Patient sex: F
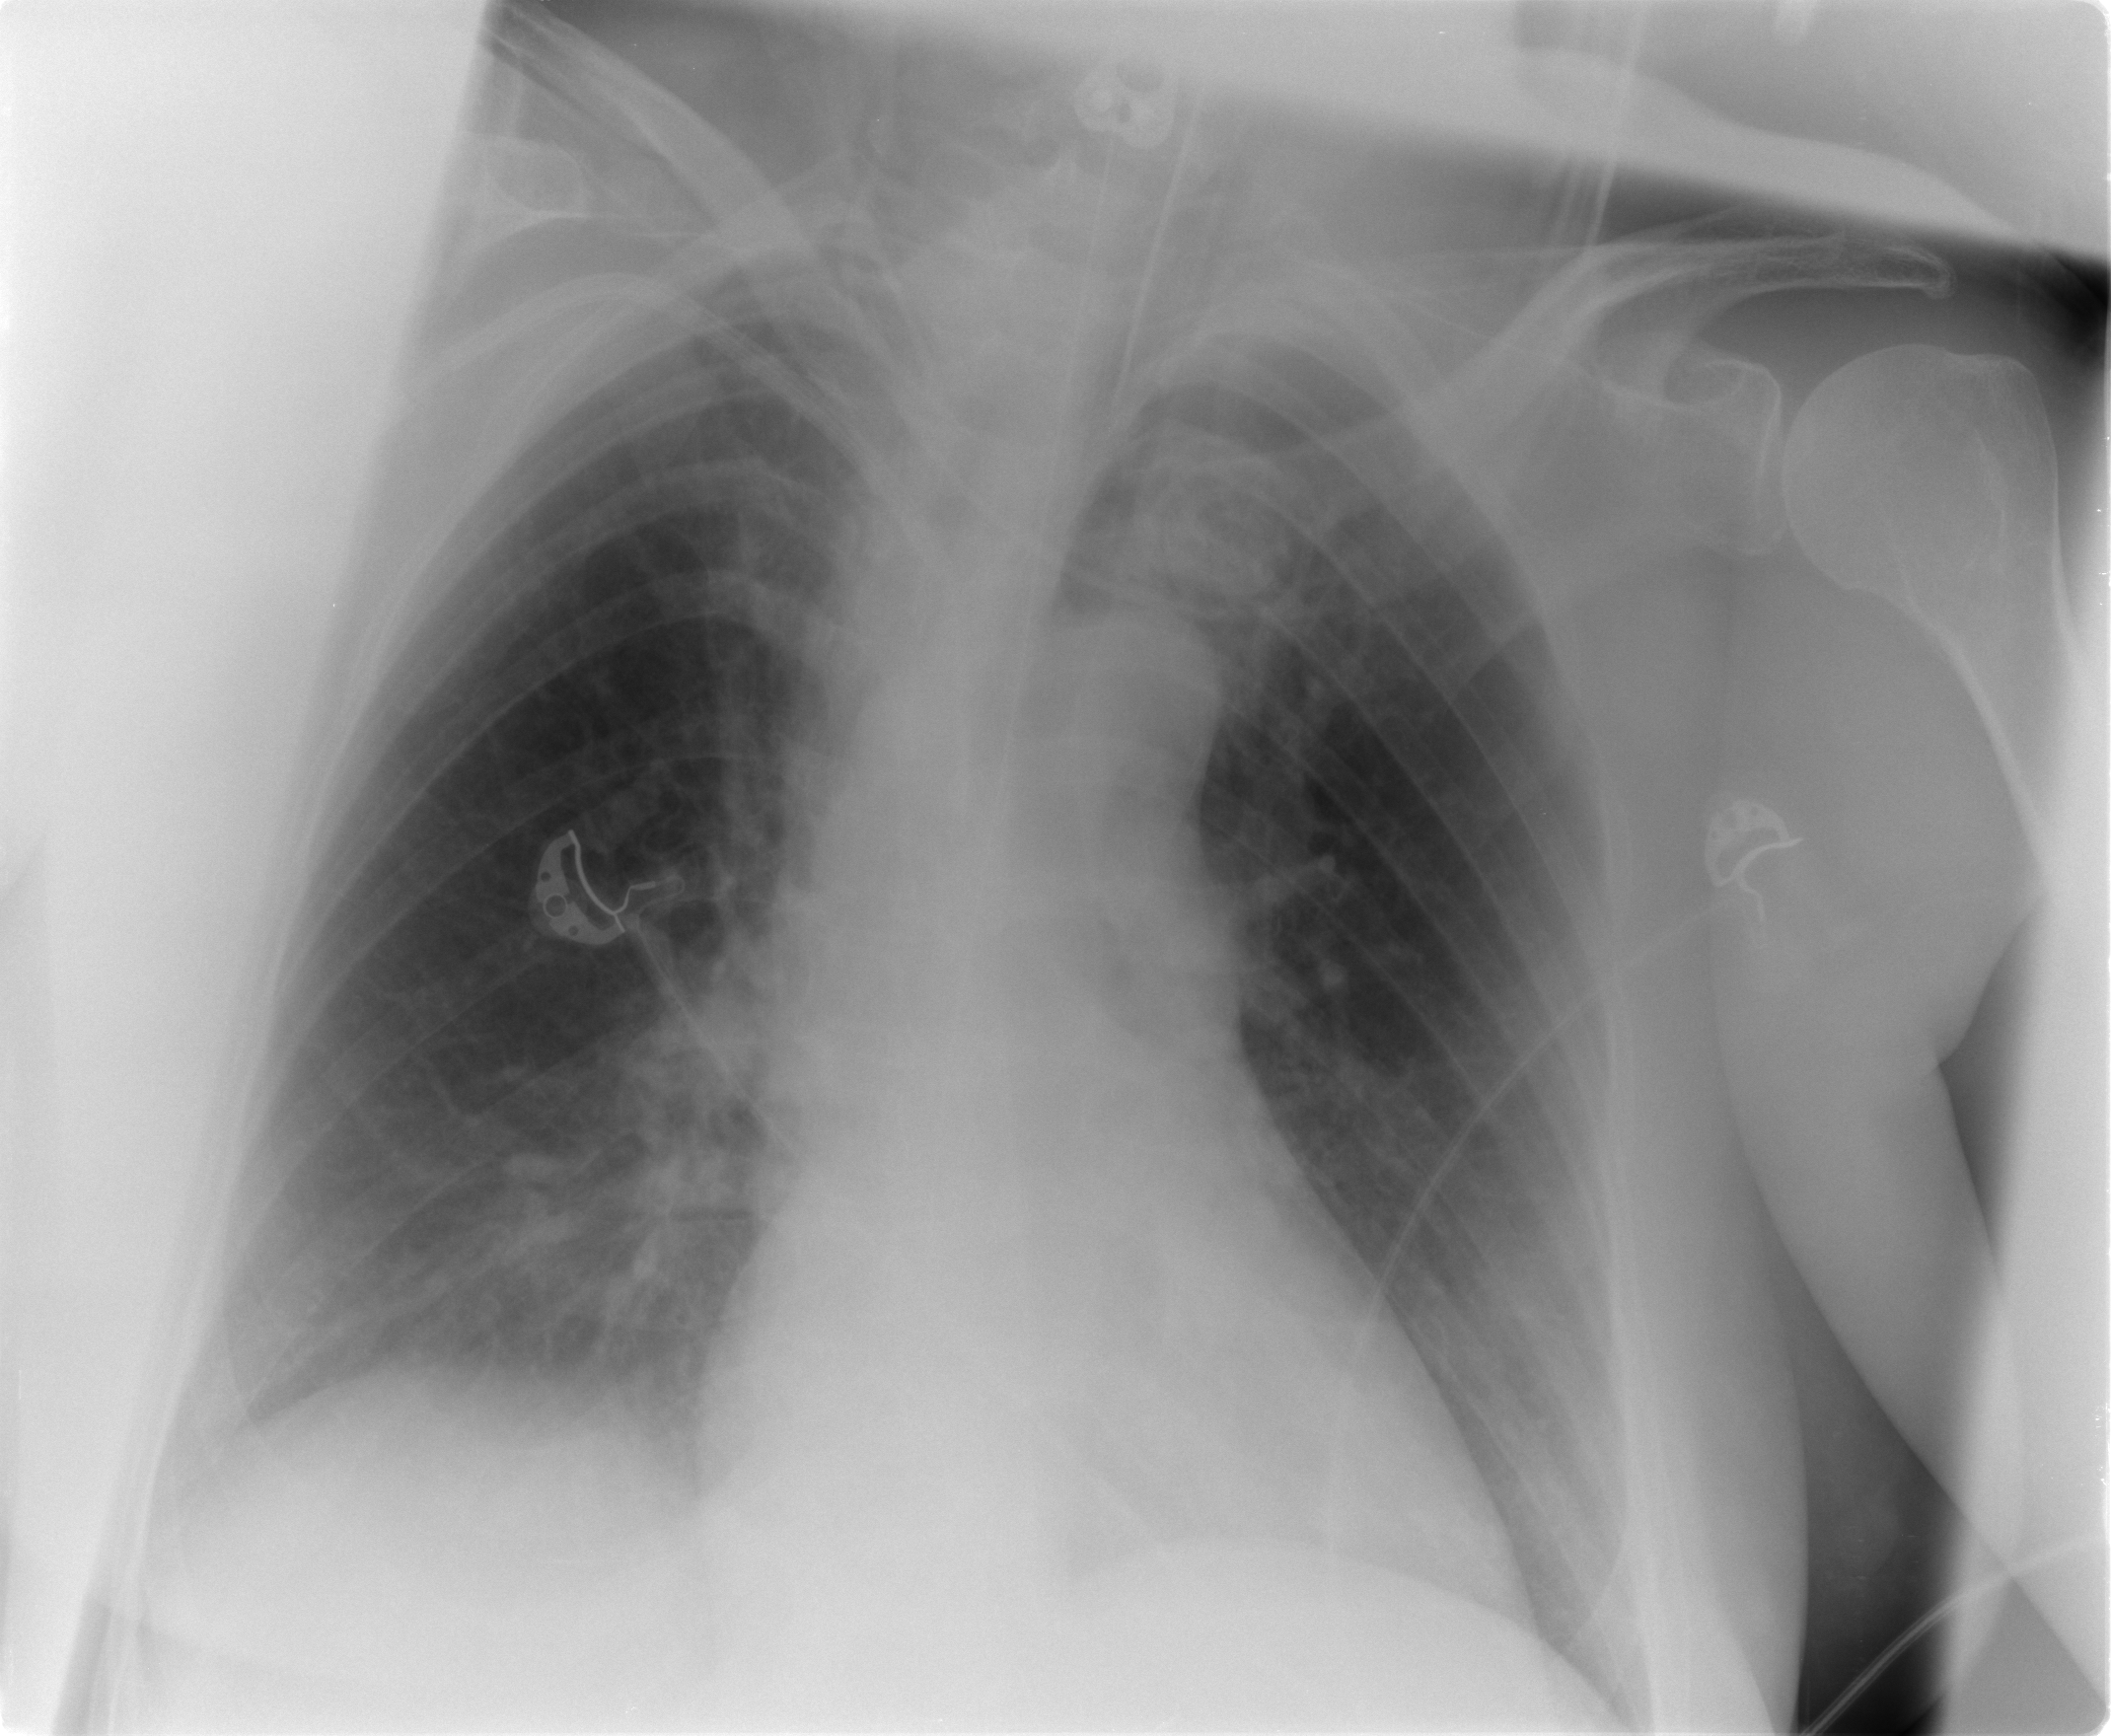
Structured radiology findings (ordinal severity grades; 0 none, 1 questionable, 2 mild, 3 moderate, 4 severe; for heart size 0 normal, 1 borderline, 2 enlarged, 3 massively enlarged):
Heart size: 1
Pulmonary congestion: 0
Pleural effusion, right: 0
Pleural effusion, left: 0
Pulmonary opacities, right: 0
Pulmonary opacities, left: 0
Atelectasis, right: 2
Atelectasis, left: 0